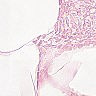
Metastatic tissue present: no